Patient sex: M
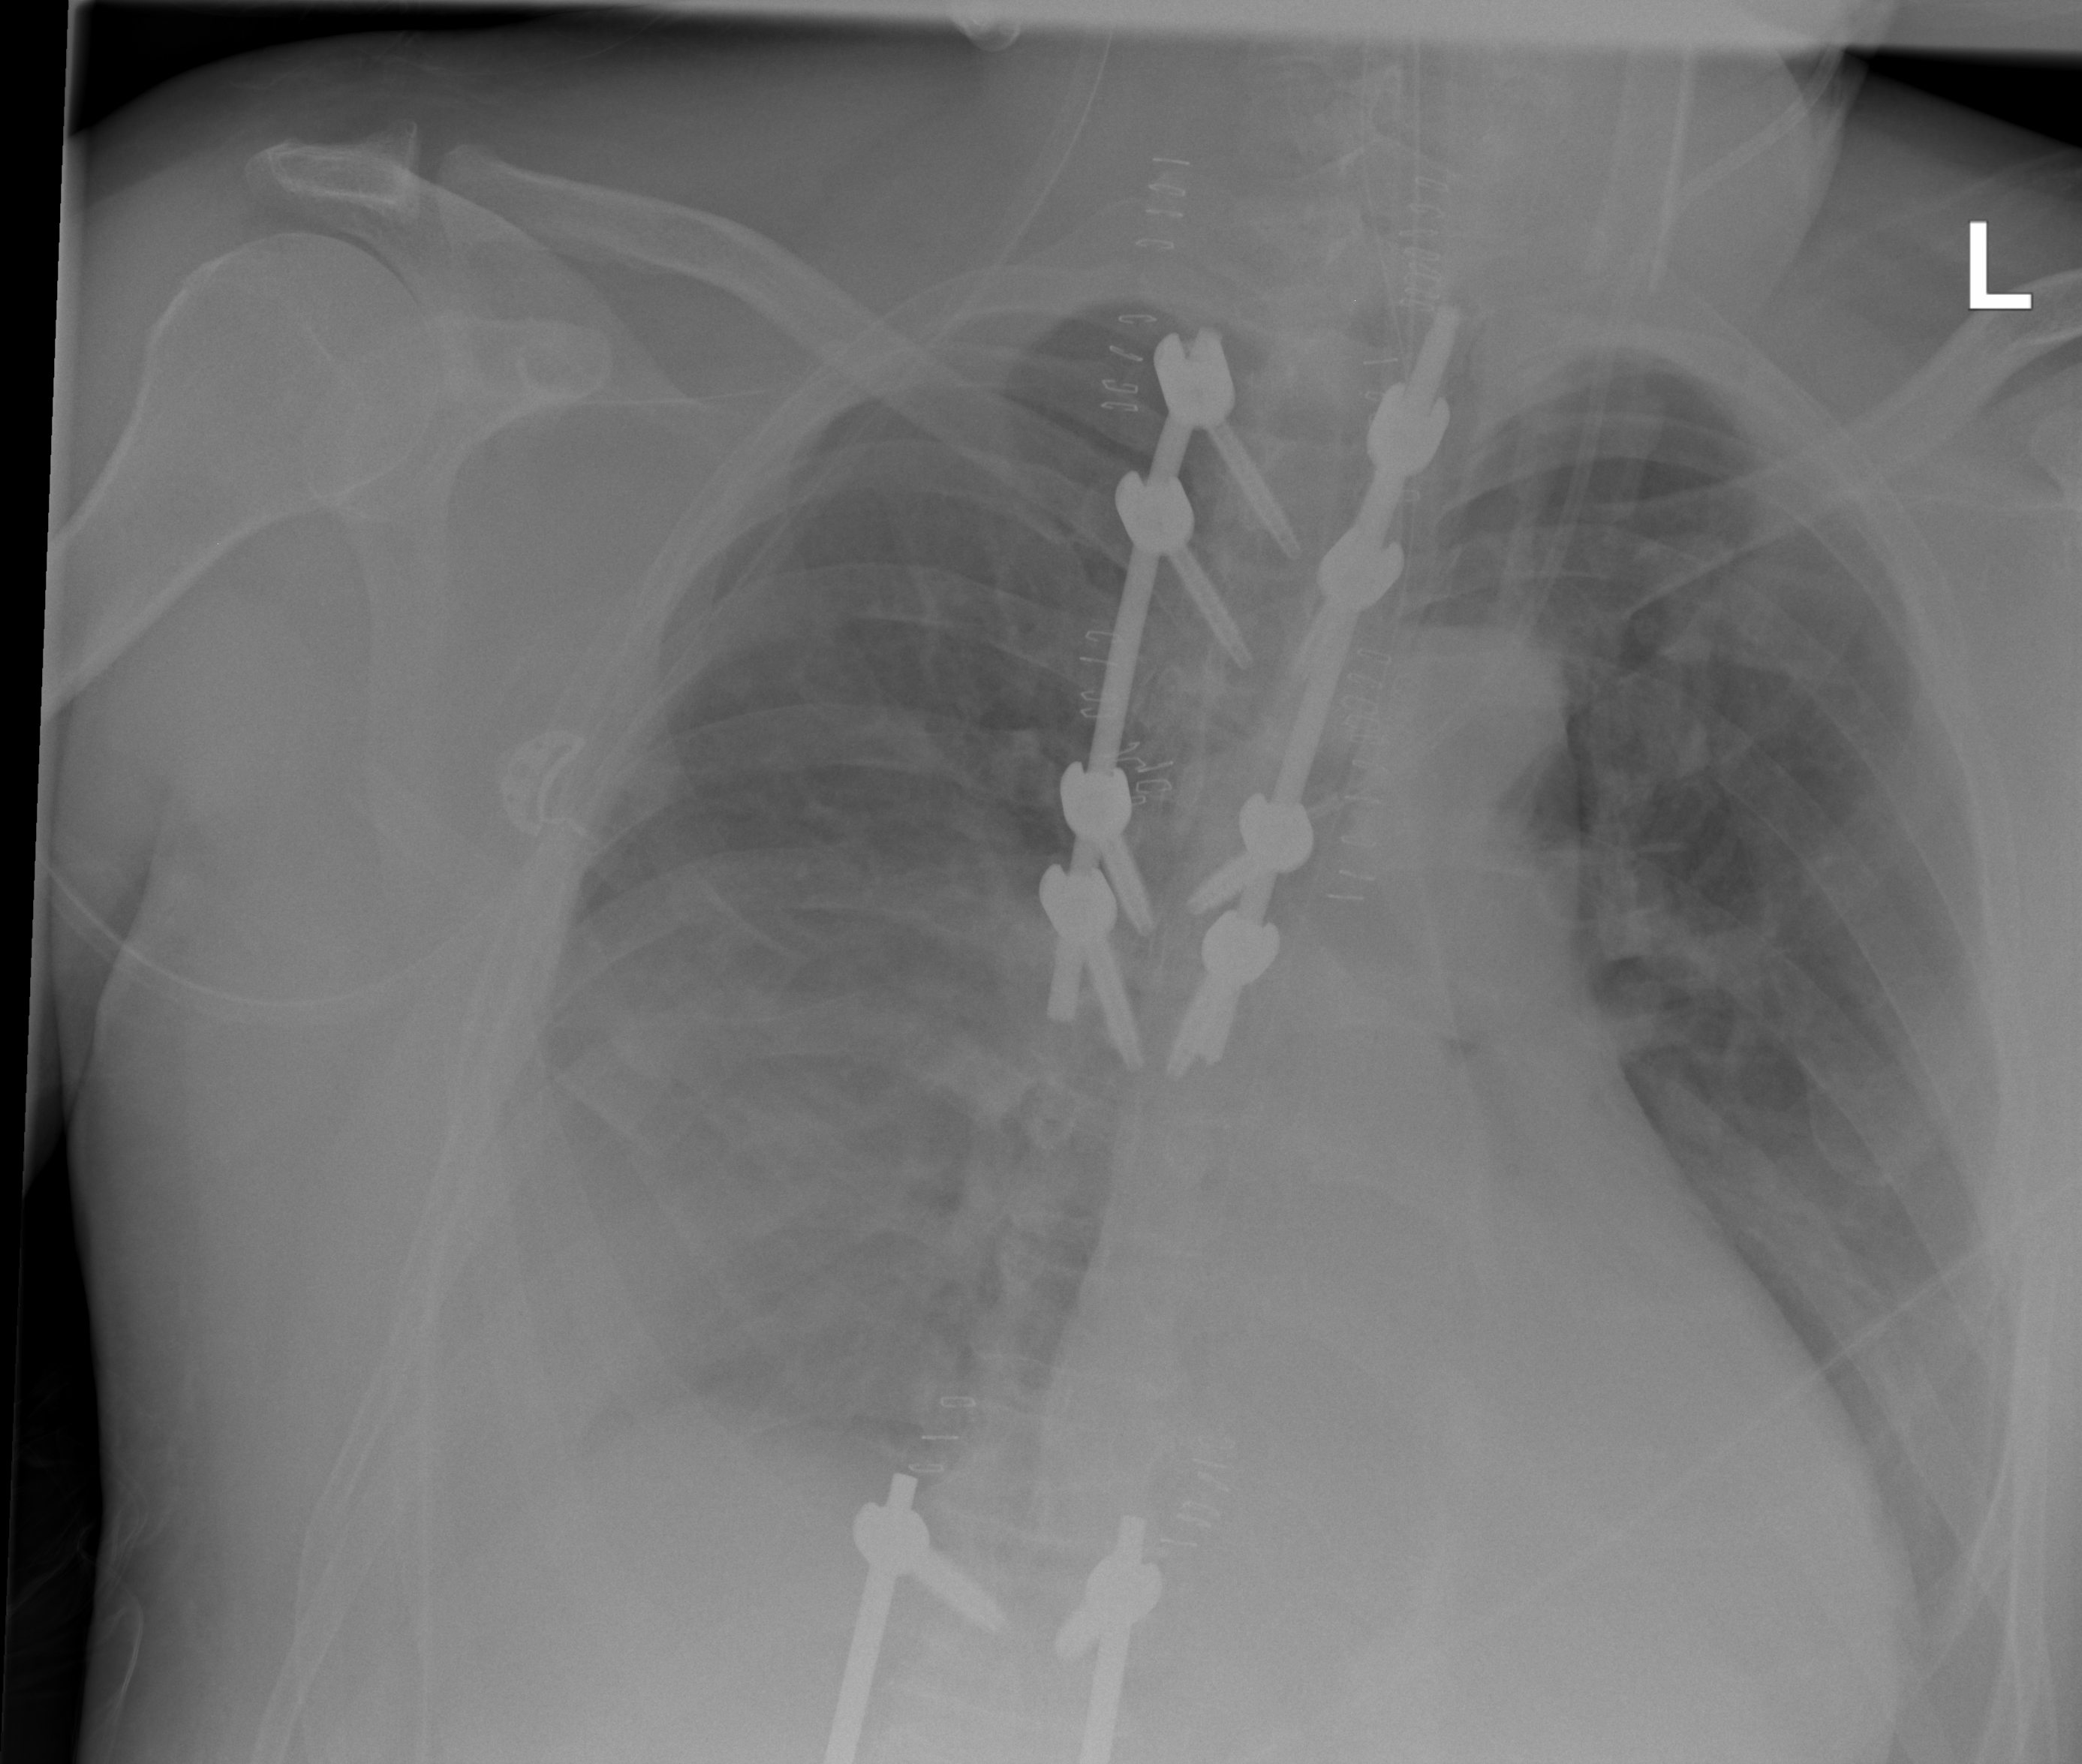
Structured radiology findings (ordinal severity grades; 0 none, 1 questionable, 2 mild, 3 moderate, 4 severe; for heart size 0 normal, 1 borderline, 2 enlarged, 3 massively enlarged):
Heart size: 0
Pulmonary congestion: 2
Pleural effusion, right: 3
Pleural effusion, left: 2
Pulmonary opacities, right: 1
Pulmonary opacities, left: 0
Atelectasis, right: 2
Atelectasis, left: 2